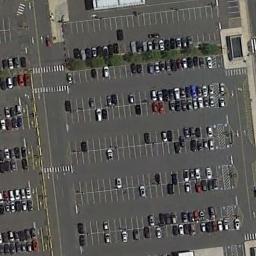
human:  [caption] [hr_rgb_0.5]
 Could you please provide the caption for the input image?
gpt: There are five rows of cars in the parking lot .

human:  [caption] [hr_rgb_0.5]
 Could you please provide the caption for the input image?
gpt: The parking lot has some parked cars but lots of parking spaces are still empty .

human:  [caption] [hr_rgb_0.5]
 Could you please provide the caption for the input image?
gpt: Many cars of different styles are on the parking lot .

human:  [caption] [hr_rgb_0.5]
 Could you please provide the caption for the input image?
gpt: There are some cars on the parking lot .

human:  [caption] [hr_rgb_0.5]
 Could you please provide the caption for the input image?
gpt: There are some cars and many empty space on the parking lot .